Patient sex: M
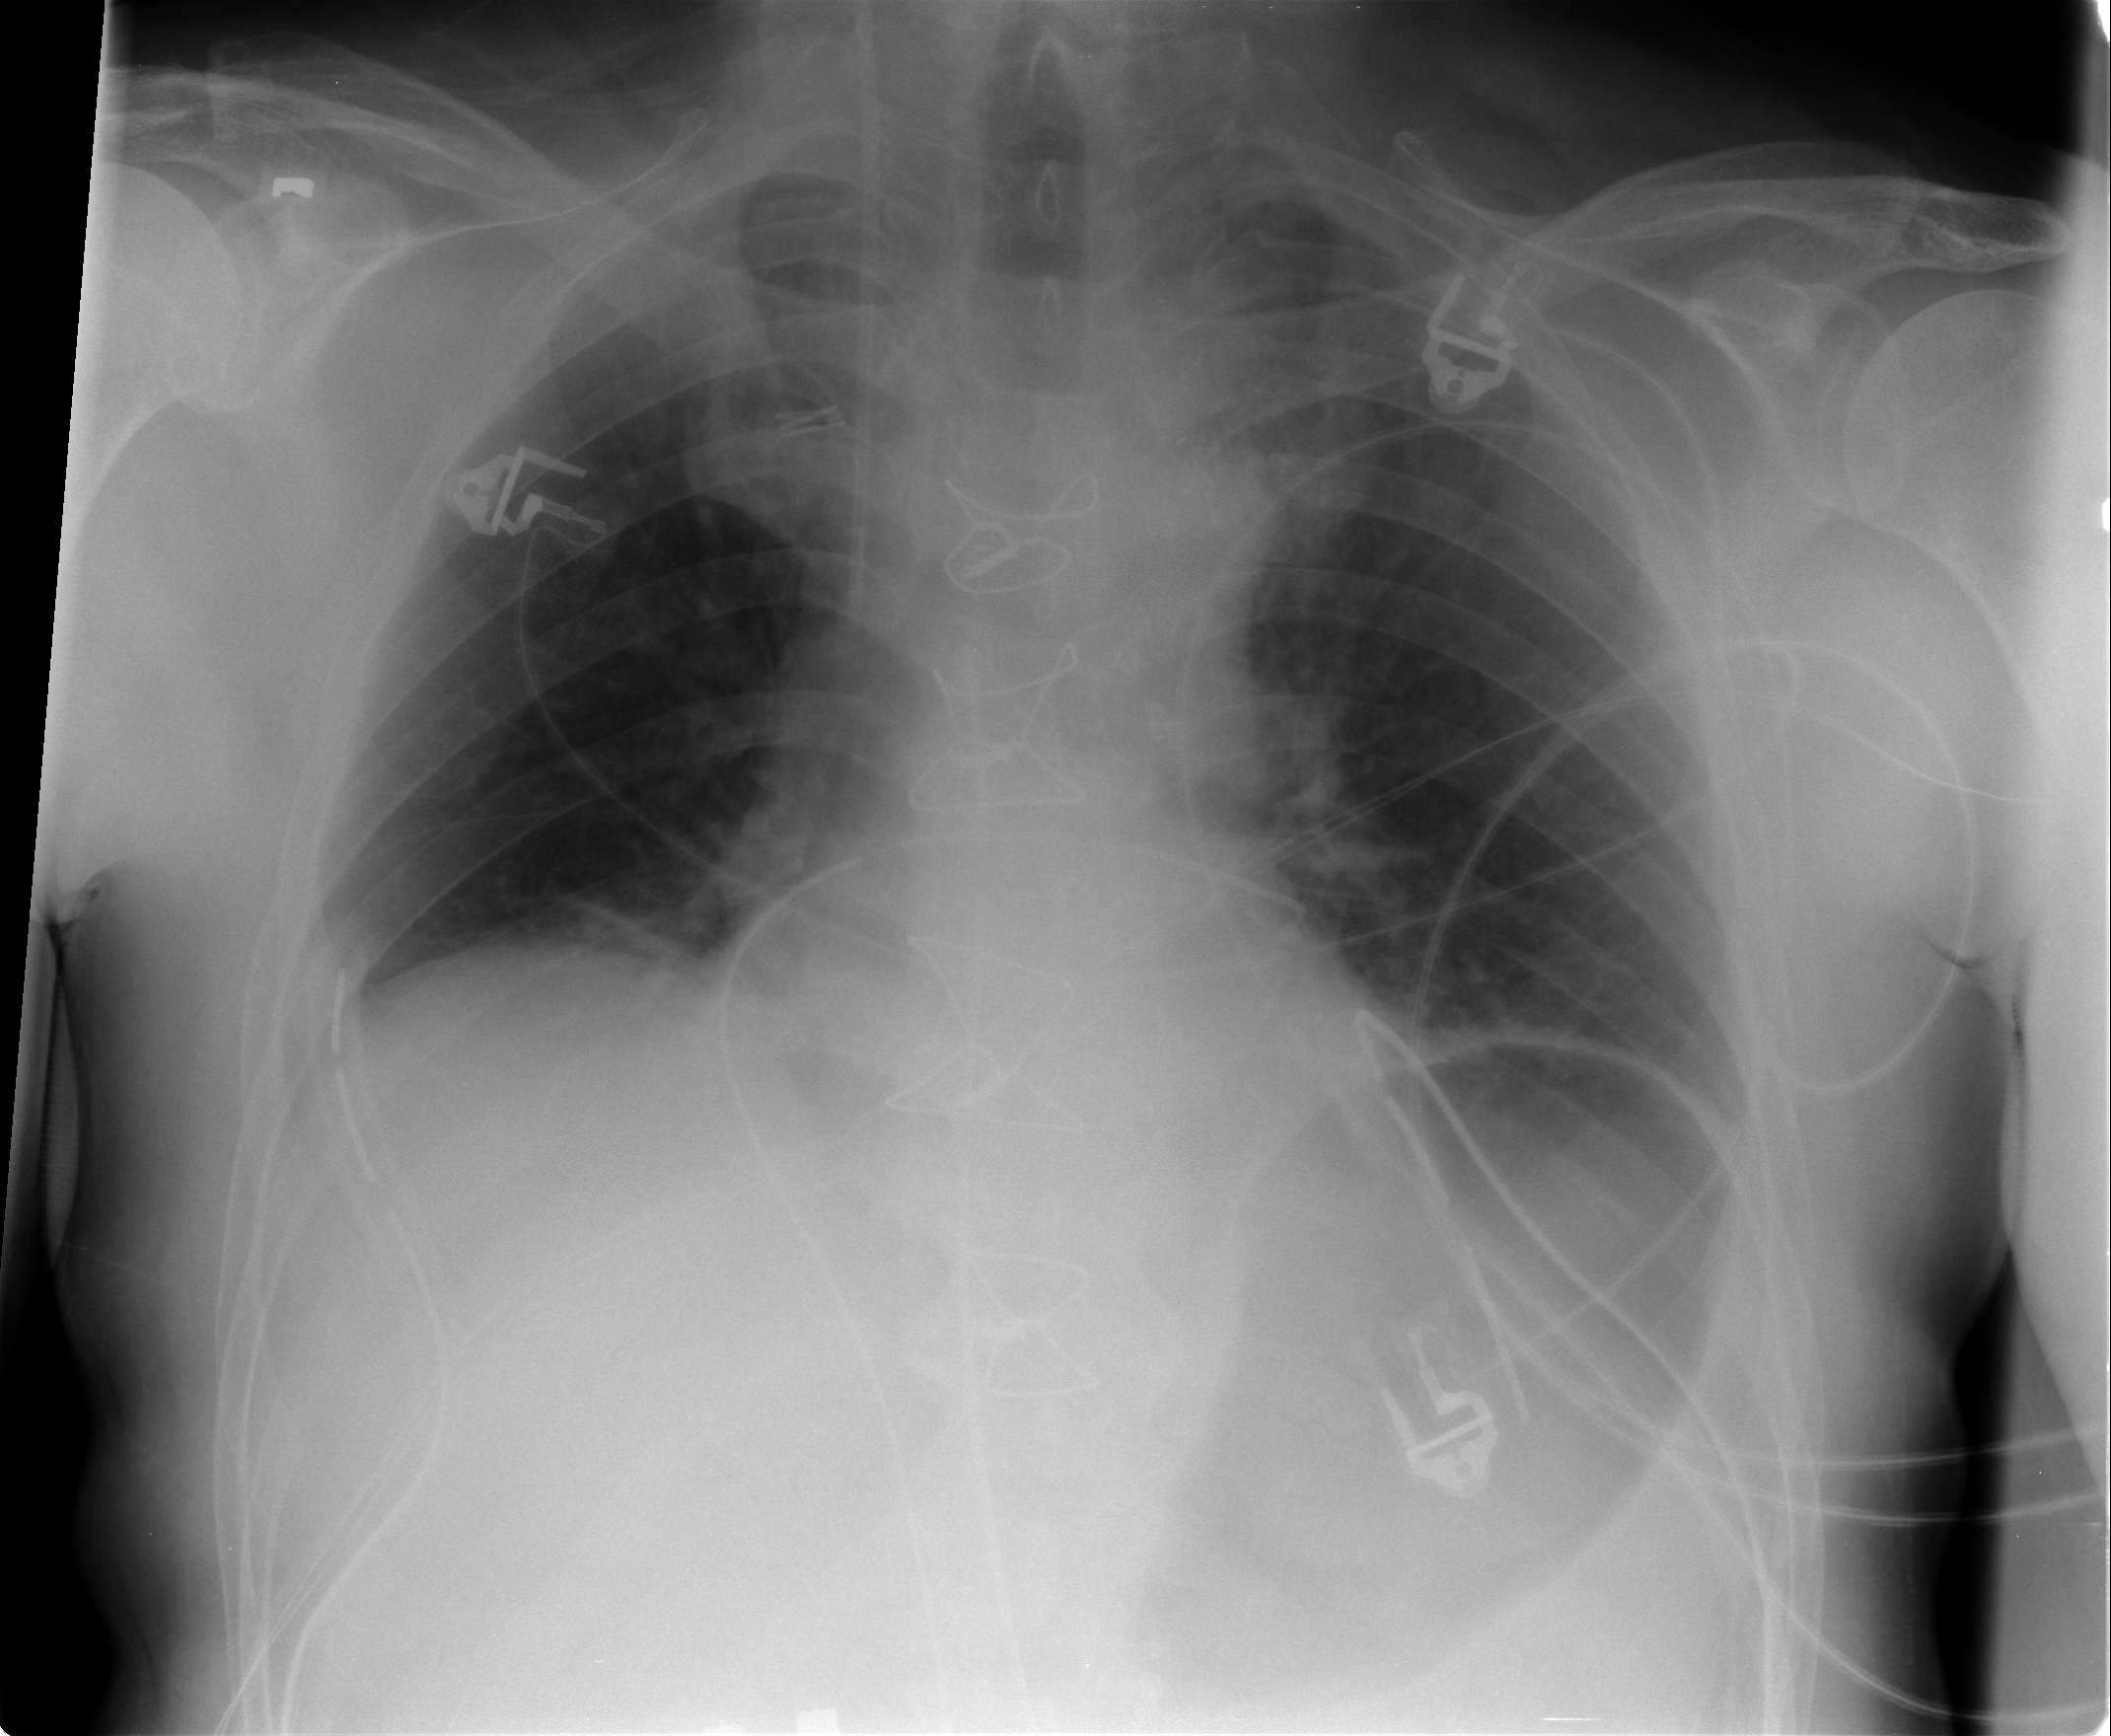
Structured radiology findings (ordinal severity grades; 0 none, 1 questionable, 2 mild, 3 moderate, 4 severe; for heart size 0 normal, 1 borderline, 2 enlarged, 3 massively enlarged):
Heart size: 0
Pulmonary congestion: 0
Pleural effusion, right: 1
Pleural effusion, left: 1
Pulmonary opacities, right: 0
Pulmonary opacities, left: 0
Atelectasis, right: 0
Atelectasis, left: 0